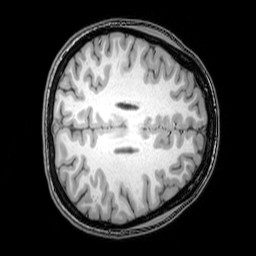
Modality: T1w
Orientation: axial
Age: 23
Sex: female
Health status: healthy
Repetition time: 0.081 s
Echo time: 0.037 s